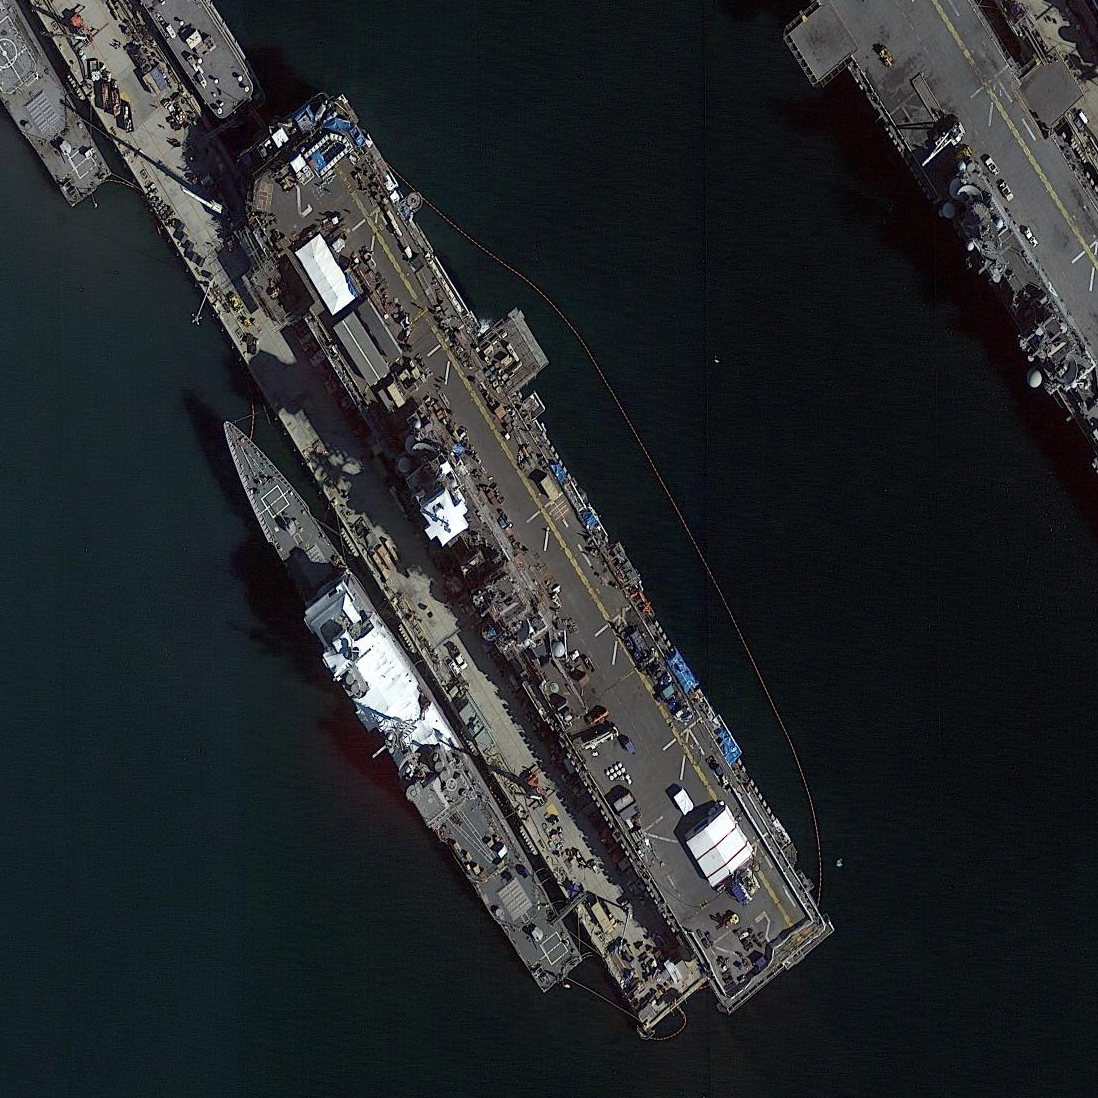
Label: assault